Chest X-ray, AP view. Patient: 52 years old, sex F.
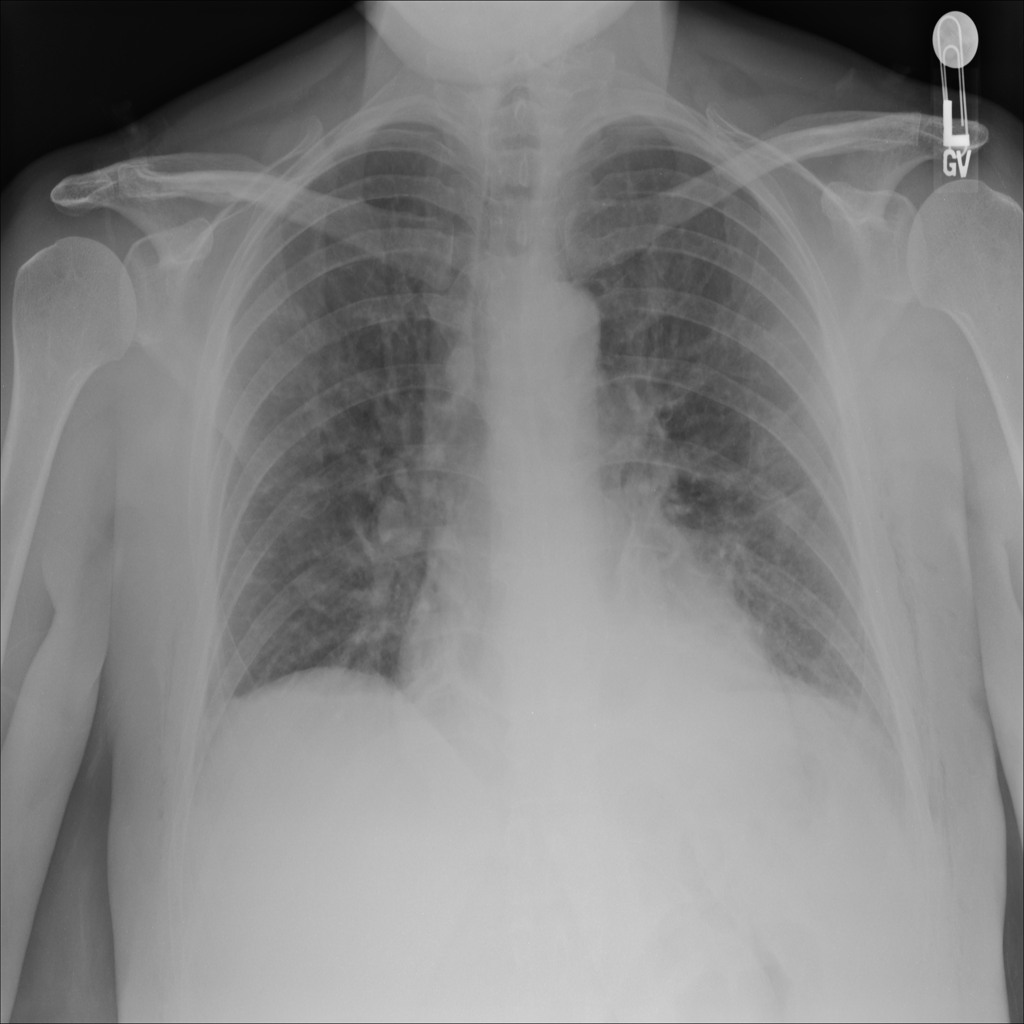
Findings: Effusion